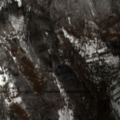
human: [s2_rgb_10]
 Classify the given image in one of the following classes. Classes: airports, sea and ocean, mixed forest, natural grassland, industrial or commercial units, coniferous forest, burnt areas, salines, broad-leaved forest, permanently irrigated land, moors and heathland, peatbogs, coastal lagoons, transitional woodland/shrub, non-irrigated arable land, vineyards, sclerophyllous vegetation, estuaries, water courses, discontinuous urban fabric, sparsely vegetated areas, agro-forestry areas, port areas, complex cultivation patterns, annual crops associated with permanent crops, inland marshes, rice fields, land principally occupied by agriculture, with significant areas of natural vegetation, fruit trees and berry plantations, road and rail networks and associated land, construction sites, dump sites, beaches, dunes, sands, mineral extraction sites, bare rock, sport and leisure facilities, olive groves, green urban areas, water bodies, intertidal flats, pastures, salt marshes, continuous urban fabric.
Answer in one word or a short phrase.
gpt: land principally occupied by agriculture, with significant areas of natural vegetation, broad-leaved forest, transitional woodland/shrub